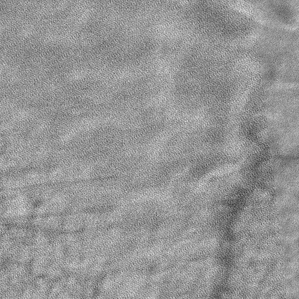
Label: frost